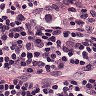
Metastatic tissue present: no